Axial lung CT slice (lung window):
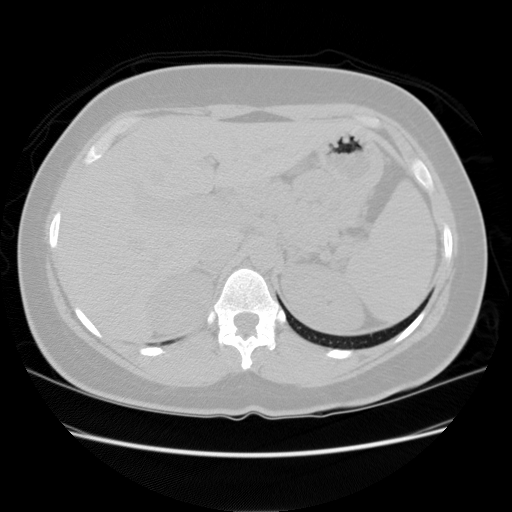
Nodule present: no